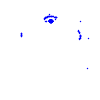
Particle: electron